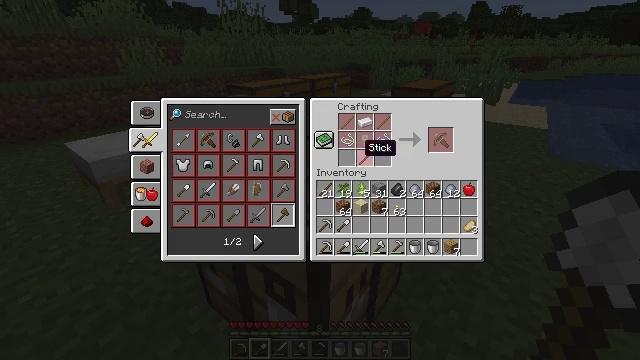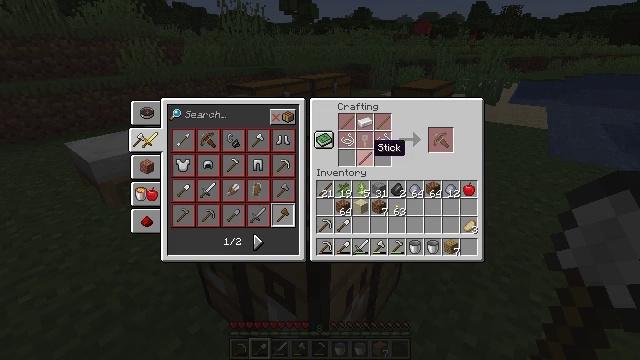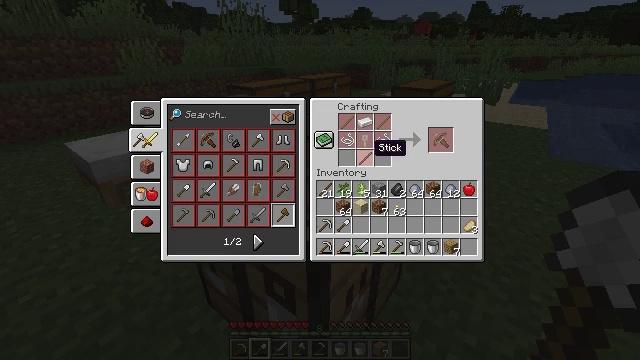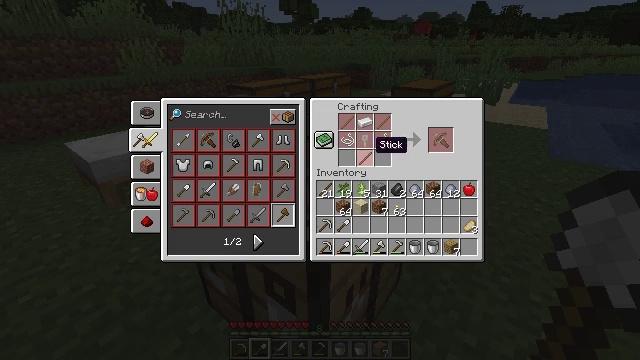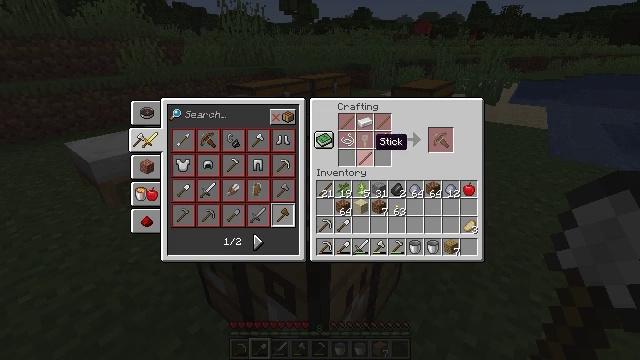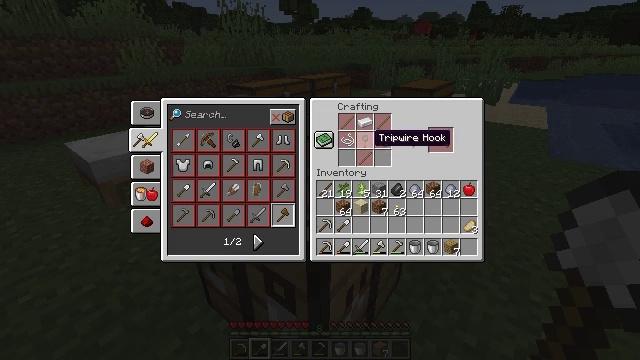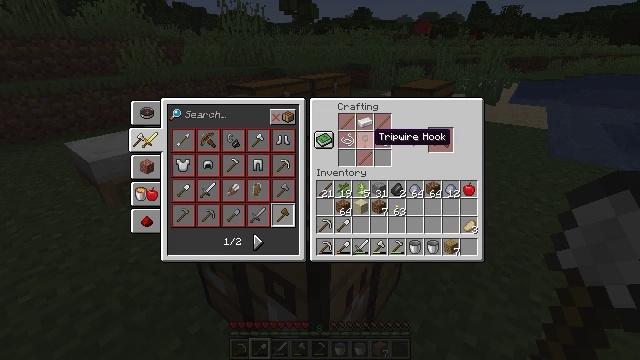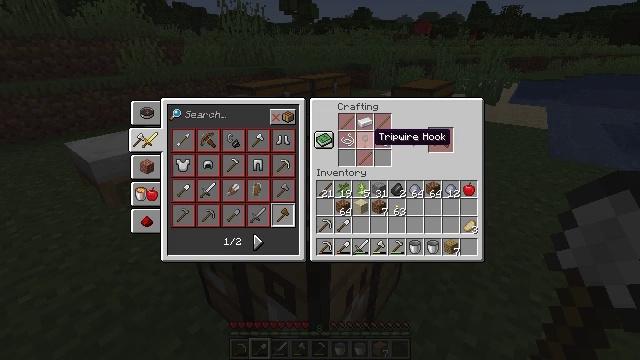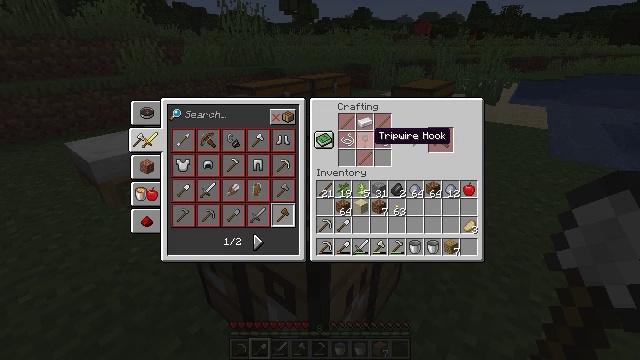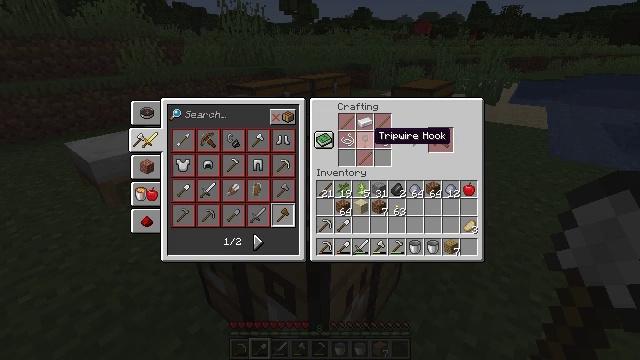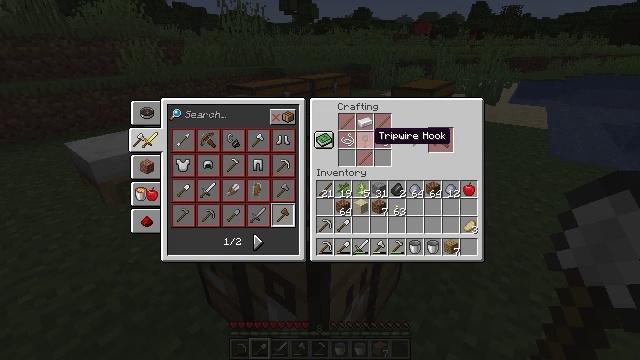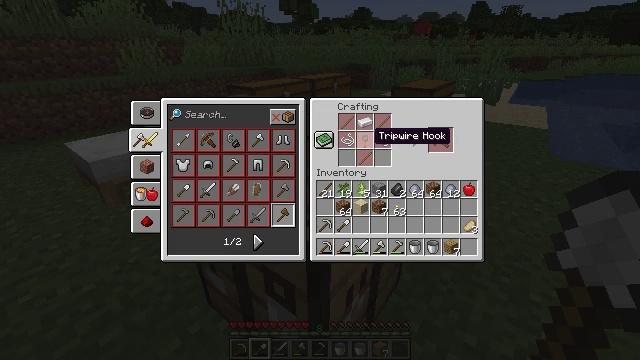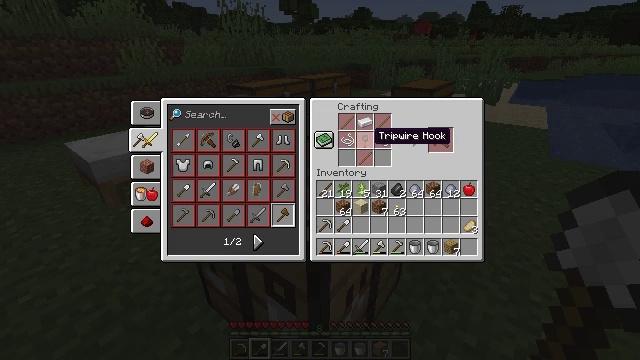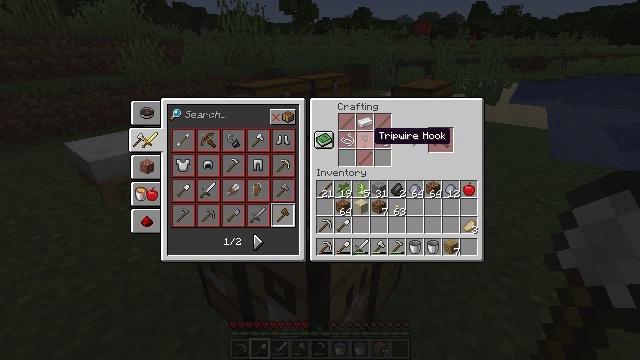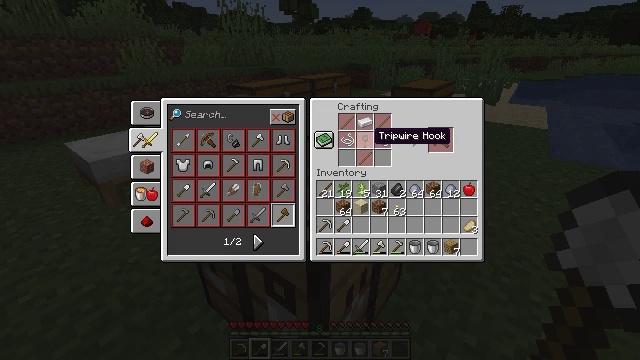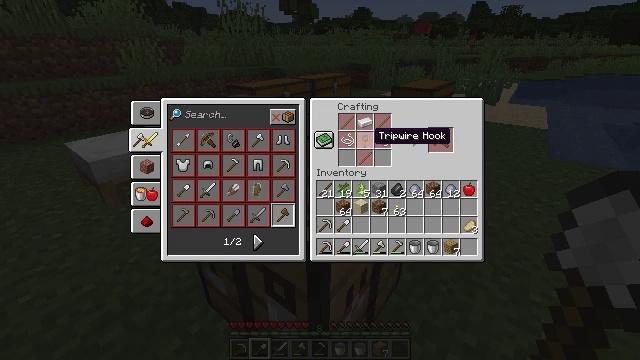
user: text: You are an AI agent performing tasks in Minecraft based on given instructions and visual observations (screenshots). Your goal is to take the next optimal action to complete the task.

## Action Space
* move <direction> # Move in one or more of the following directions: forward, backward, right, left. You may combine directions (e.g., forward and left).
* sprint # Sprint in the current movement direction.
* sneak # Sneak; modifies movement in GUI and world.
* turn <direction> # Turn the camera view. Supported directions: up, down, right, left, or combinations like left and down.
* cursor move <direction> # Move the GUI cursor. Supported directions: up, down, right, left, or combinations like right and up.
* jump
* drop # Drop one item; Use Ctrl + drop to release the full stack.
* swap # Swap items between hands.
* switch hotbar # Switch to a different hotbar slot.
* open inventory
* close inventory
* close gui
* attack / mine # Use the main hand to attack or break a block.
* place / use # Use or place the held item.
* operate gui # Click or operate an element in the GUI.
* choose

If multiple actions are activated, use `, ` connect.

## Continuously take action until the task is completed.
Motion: motion action
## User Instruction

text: Open the crafting table and craft a fletching table.
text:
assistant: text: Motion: cursor move right
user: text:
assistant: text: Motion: no_op
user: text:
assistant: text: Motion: no_op
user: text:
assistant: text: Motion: no_op
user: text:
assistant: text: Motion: no_op
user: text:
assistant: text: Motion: no_op
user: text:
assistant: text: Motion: no_op
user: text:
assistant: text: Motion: no_op
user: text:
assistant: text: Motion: no_op
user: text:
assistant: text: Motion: no_op
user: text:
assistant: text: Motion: no_op
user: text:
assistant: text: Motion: no_op
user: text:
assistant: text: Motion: no_op
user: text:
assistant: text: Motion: no_op
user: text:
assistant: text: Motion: no_op
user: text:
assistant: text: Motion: no_op
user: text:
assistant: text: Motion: no_op
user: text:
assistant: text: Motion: no_op
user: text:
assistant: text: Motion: no_op
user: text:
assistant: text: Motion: no_op
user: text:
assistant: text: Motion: no_op
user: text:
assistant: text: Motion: no_op
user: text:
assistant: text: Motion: no_op
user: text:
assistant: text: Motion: no_op
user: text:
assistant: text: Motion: no_op
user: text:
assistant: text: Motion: no_op
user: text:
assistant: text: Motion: no_op
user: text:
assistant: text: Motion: no_op
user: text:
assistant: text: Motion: no_op
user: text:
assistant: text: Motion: no_op